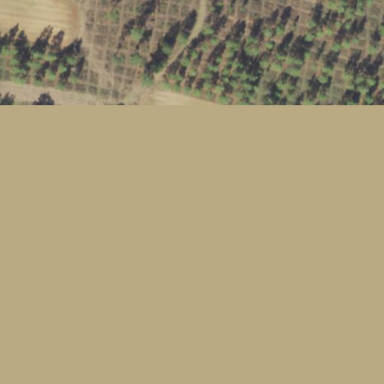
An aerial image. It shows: Orchard.